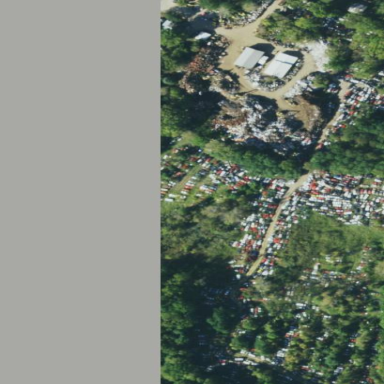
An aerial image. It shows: Industrial area designated as scrap yard.